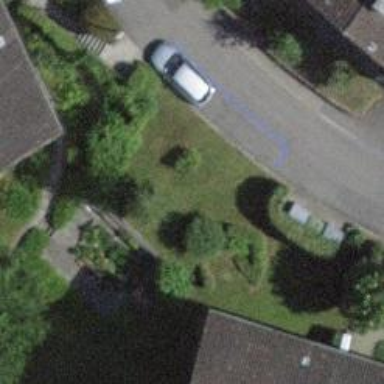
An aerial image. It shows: Parking lane.